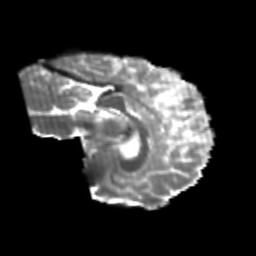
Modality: T2w
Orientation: sagittal
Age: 26
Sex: male
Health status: healthy
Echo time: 0.074 s